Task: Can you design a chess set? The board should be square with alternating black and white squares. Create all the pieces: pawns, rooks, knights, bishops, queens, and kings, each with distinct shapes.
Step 1993:
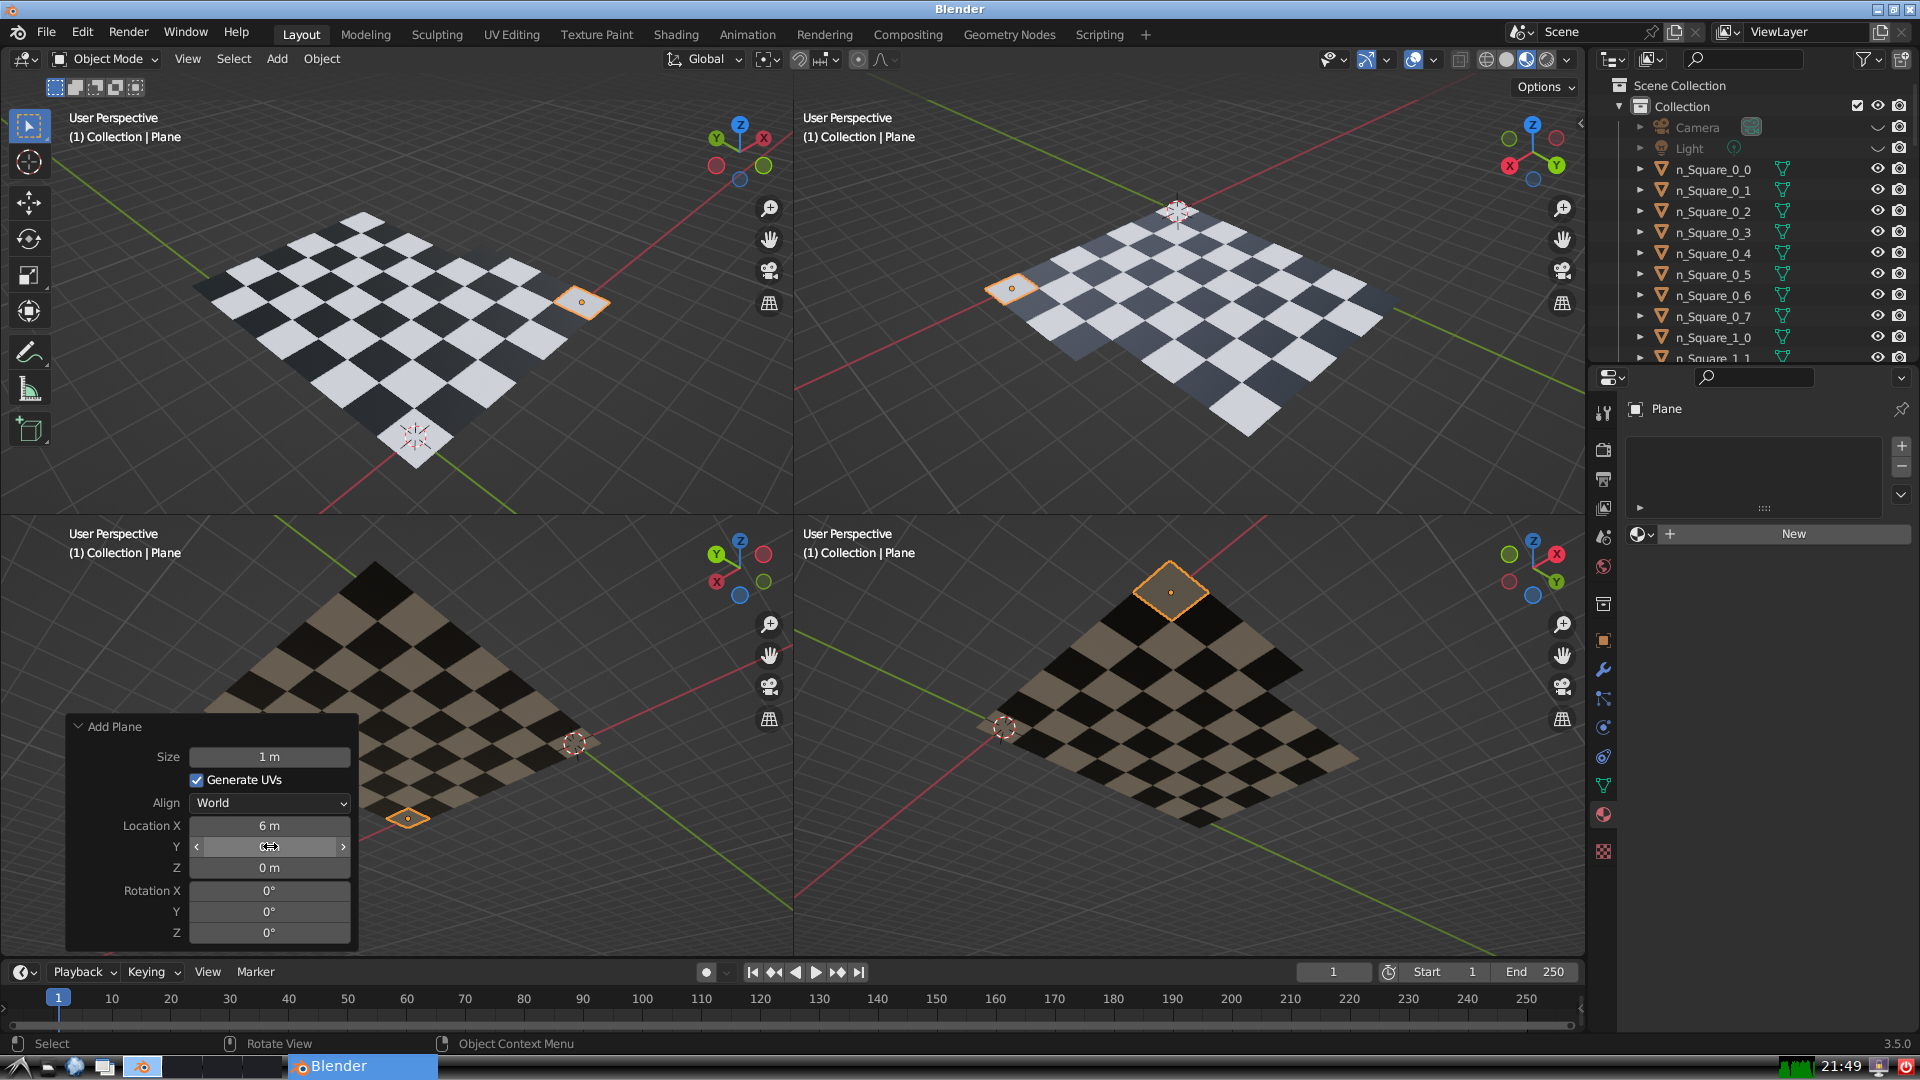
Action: click: no